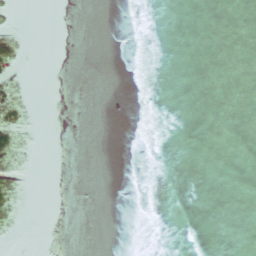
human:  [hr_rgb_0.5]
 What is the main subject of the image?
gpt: beach